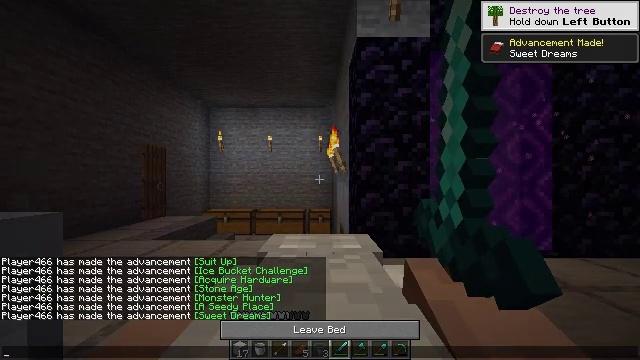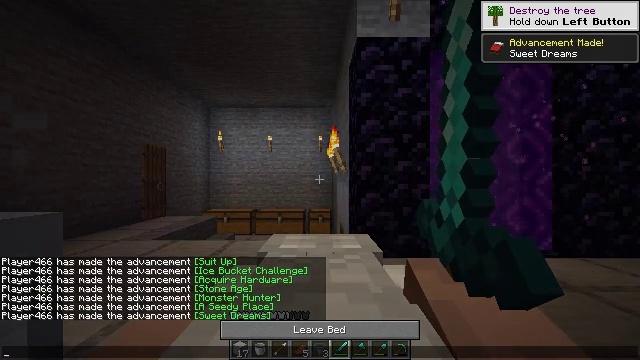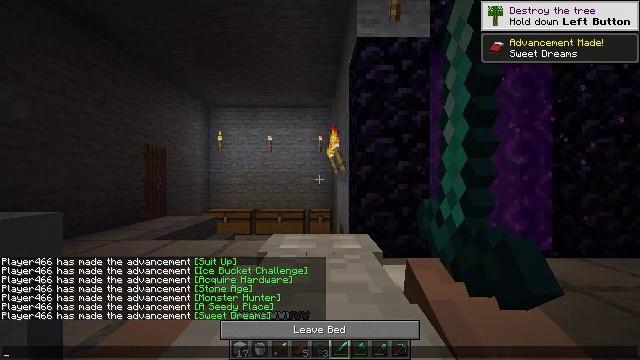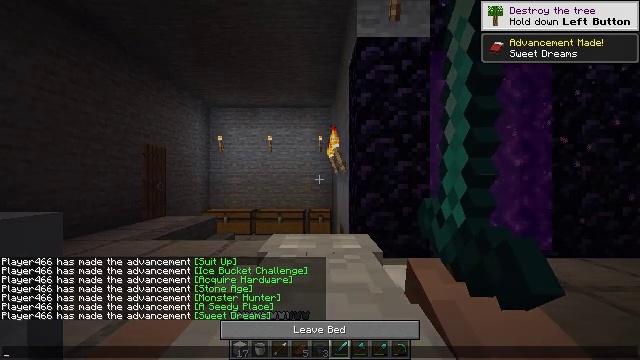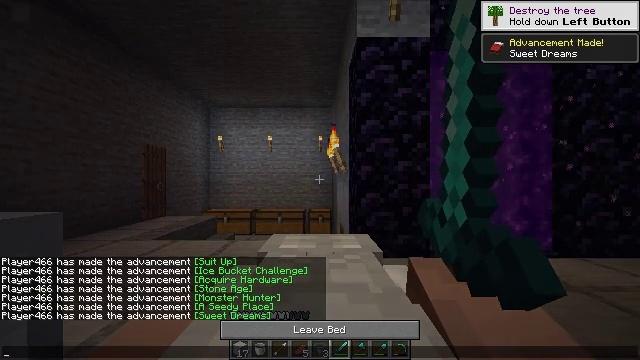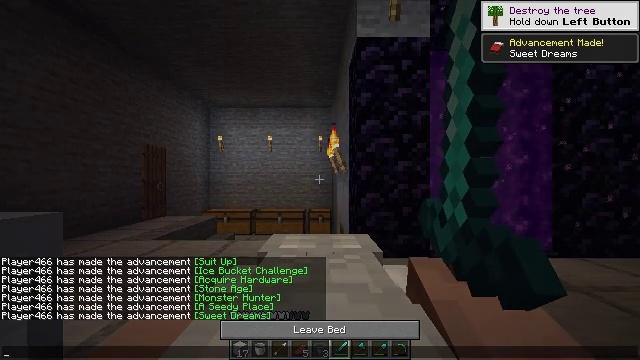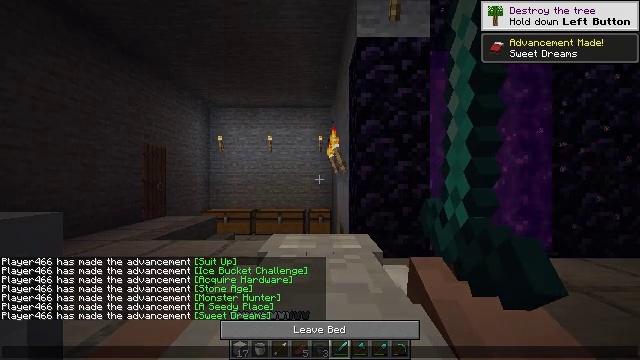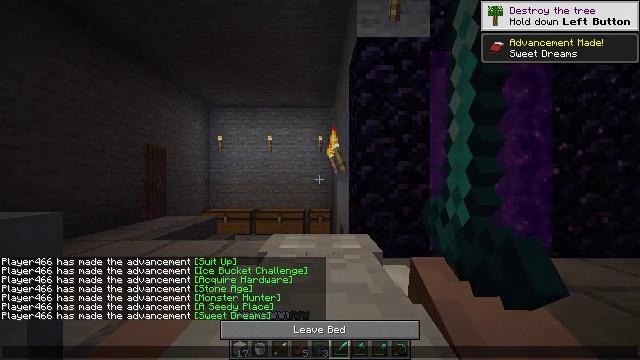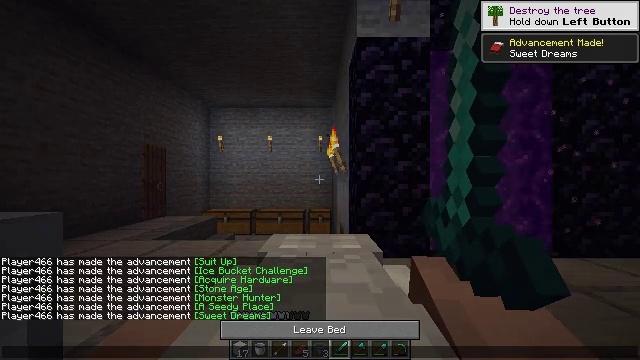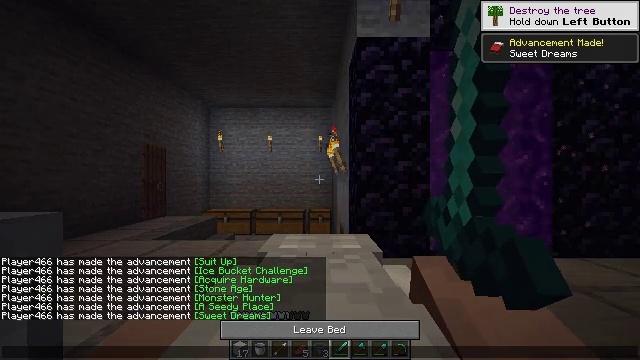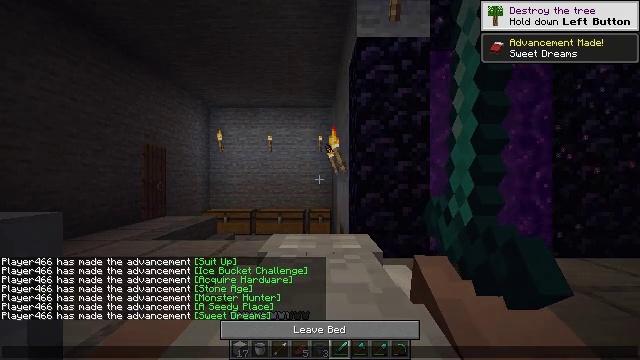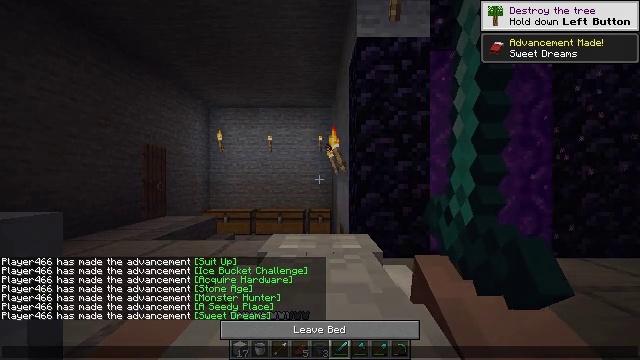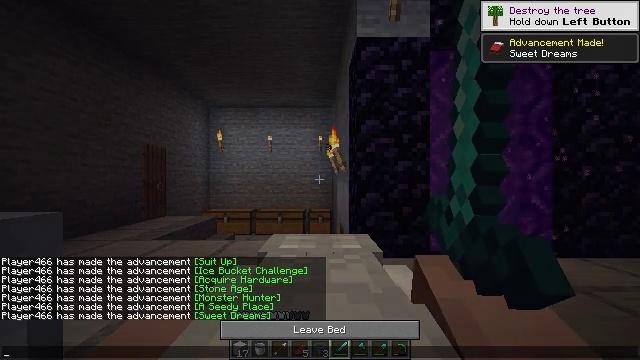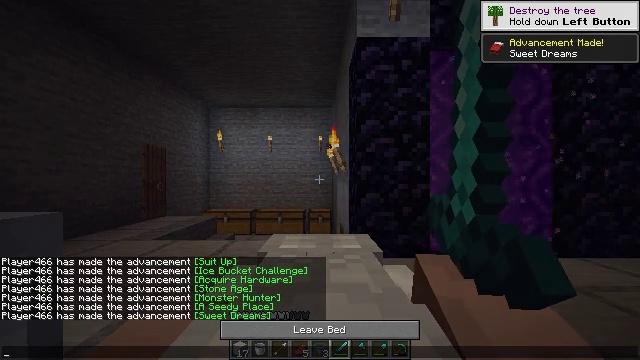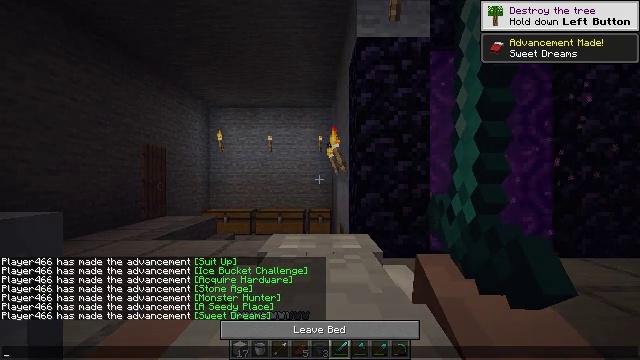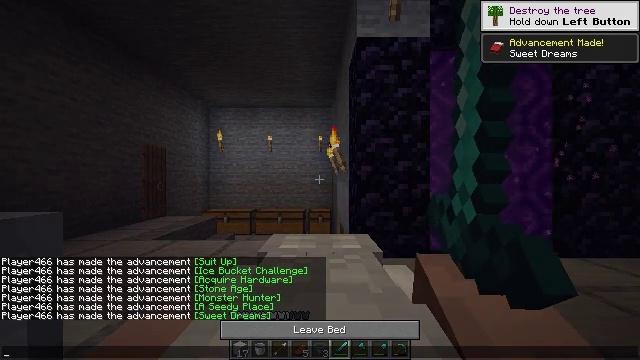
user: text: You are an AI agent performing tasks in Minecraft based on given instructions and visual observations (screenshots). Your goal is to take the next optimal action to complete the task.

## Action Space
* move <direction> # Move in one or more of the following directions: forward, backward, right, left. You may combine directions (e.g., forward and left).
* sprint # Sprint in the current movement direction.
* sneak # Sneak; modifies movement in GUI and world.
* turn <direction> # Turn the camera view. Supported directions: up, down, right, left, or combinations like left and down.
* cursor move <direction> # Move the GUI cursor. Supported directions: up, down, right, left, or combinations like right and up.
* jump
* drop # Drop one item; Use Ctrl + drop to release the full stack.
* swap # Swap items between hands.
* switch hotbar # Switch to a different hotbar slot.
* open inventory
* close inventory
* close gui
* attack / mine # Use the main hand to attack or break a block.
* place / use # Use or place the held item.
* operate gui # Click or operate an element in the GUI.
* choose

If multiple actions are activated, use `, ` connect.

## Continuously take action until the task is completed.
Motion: motion action
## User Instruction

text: Mine the large fern from the ground.
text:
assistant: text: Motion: no_op
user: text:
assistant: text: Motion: no_op
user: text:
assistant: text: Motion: no_op
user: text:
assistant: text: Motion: no_op
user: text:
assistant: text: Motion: no_op
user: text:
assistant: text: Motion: no_op
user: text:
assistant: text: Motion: no_op
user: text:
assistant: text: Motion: no_op
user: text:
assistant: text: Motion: no_op
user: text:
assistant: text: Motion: no_op
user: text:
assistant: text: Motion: no_op
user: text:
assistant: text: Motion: no_op
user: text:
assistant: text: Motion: no_op
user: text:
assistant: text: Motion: no_op
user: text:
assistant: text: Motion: no_op
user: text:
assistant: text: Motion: no_op
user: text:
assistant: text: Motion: no_op
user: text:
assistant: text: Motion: no_op
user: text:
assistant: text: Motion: no_op
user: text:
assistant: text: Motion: no_op
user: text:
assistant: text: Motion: no_op
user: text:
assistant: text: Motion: no_op
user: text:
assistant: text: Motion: no_op
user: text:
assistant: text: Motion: no_op
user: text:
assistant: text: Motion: no_op
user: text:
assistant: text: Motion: no_op
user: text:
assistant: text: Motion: no_op
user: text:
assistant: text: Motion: no_op
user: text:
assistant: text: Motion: no_op
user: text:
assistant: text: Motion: no_op